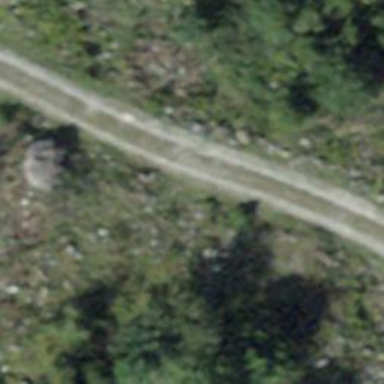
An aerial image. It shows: Path on the ground.